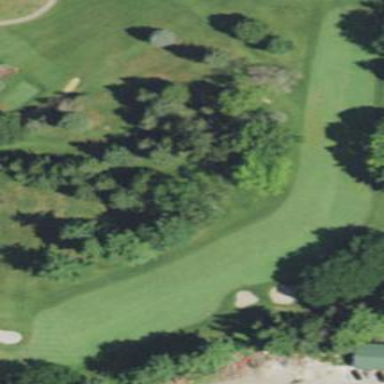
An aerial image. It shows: Grassy area designated as golf fairway.